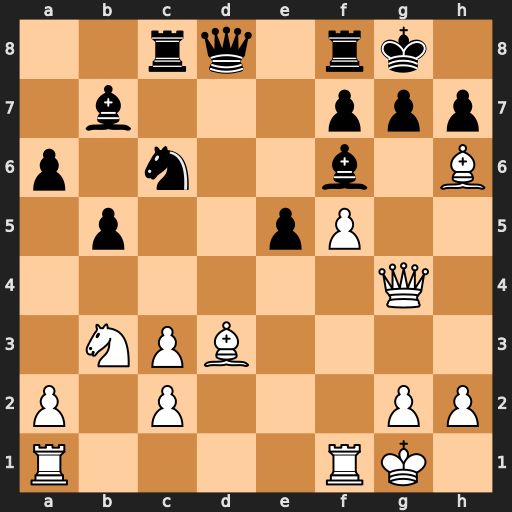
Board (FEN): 2rq1rk1/1b3ppp/p1n2b1B/1p2pP2/6Q1/1NPB4/P1P3PP/R4RK1
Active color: w
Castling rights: -
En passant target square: -
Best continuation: Bxg7 Bxg7 f6